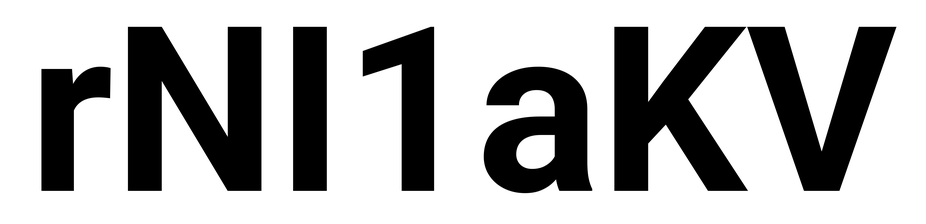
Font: Roboto_Bold